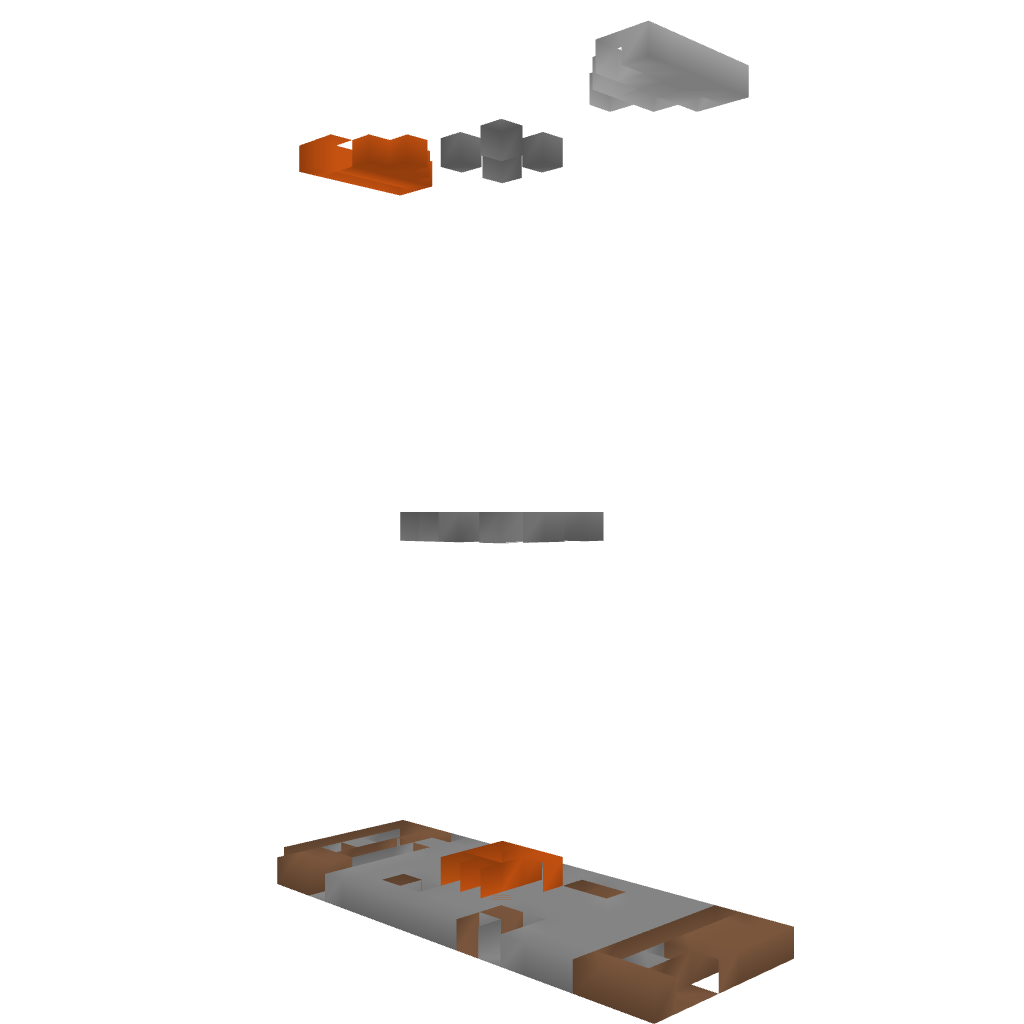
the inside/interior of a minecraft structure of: Modern Style Fountain/ town square